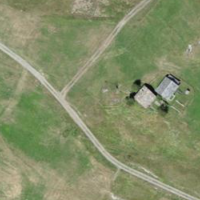
EUNIS habitat code: 26
Species observed at this site:
Turdus pilaris